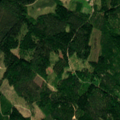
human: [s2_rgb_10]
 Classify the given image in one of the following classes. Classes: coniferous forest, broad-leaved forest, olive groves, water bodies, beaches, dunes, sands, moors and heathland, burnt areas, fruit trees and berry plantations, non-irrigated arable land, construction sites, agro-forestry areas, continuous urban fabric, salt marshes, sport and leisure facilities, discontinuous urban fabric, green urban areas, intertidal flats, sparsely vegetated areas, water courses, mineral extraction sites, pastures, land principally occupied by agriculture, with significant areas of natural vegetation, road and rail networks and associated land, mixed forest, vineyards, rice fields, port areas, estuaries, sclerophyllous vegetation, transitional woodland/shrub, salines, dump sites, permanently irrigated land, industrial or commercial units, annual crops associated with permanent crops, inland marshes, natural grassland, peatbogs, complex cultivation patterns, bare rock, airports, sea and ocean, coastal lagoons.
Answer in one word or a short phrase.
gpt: coniferous forest, mixed forest